A scalogram (wavelet time-scale view) of one vibration snapshot from a rotating machine is shown. What is the most likely rotor condition (normal, misalignment, unbalance, looseness)?
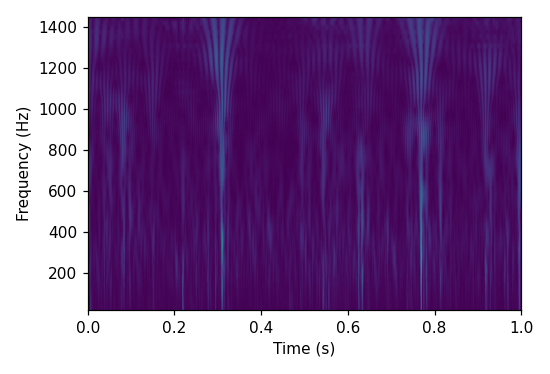
Answer: normal